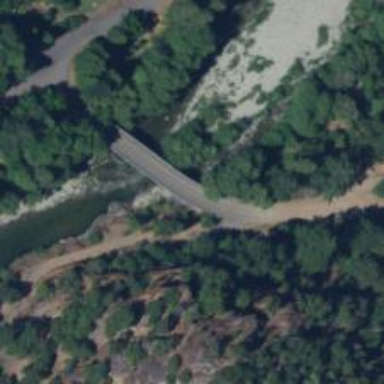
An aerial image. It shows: Unclassified road with bridge.